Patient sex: M
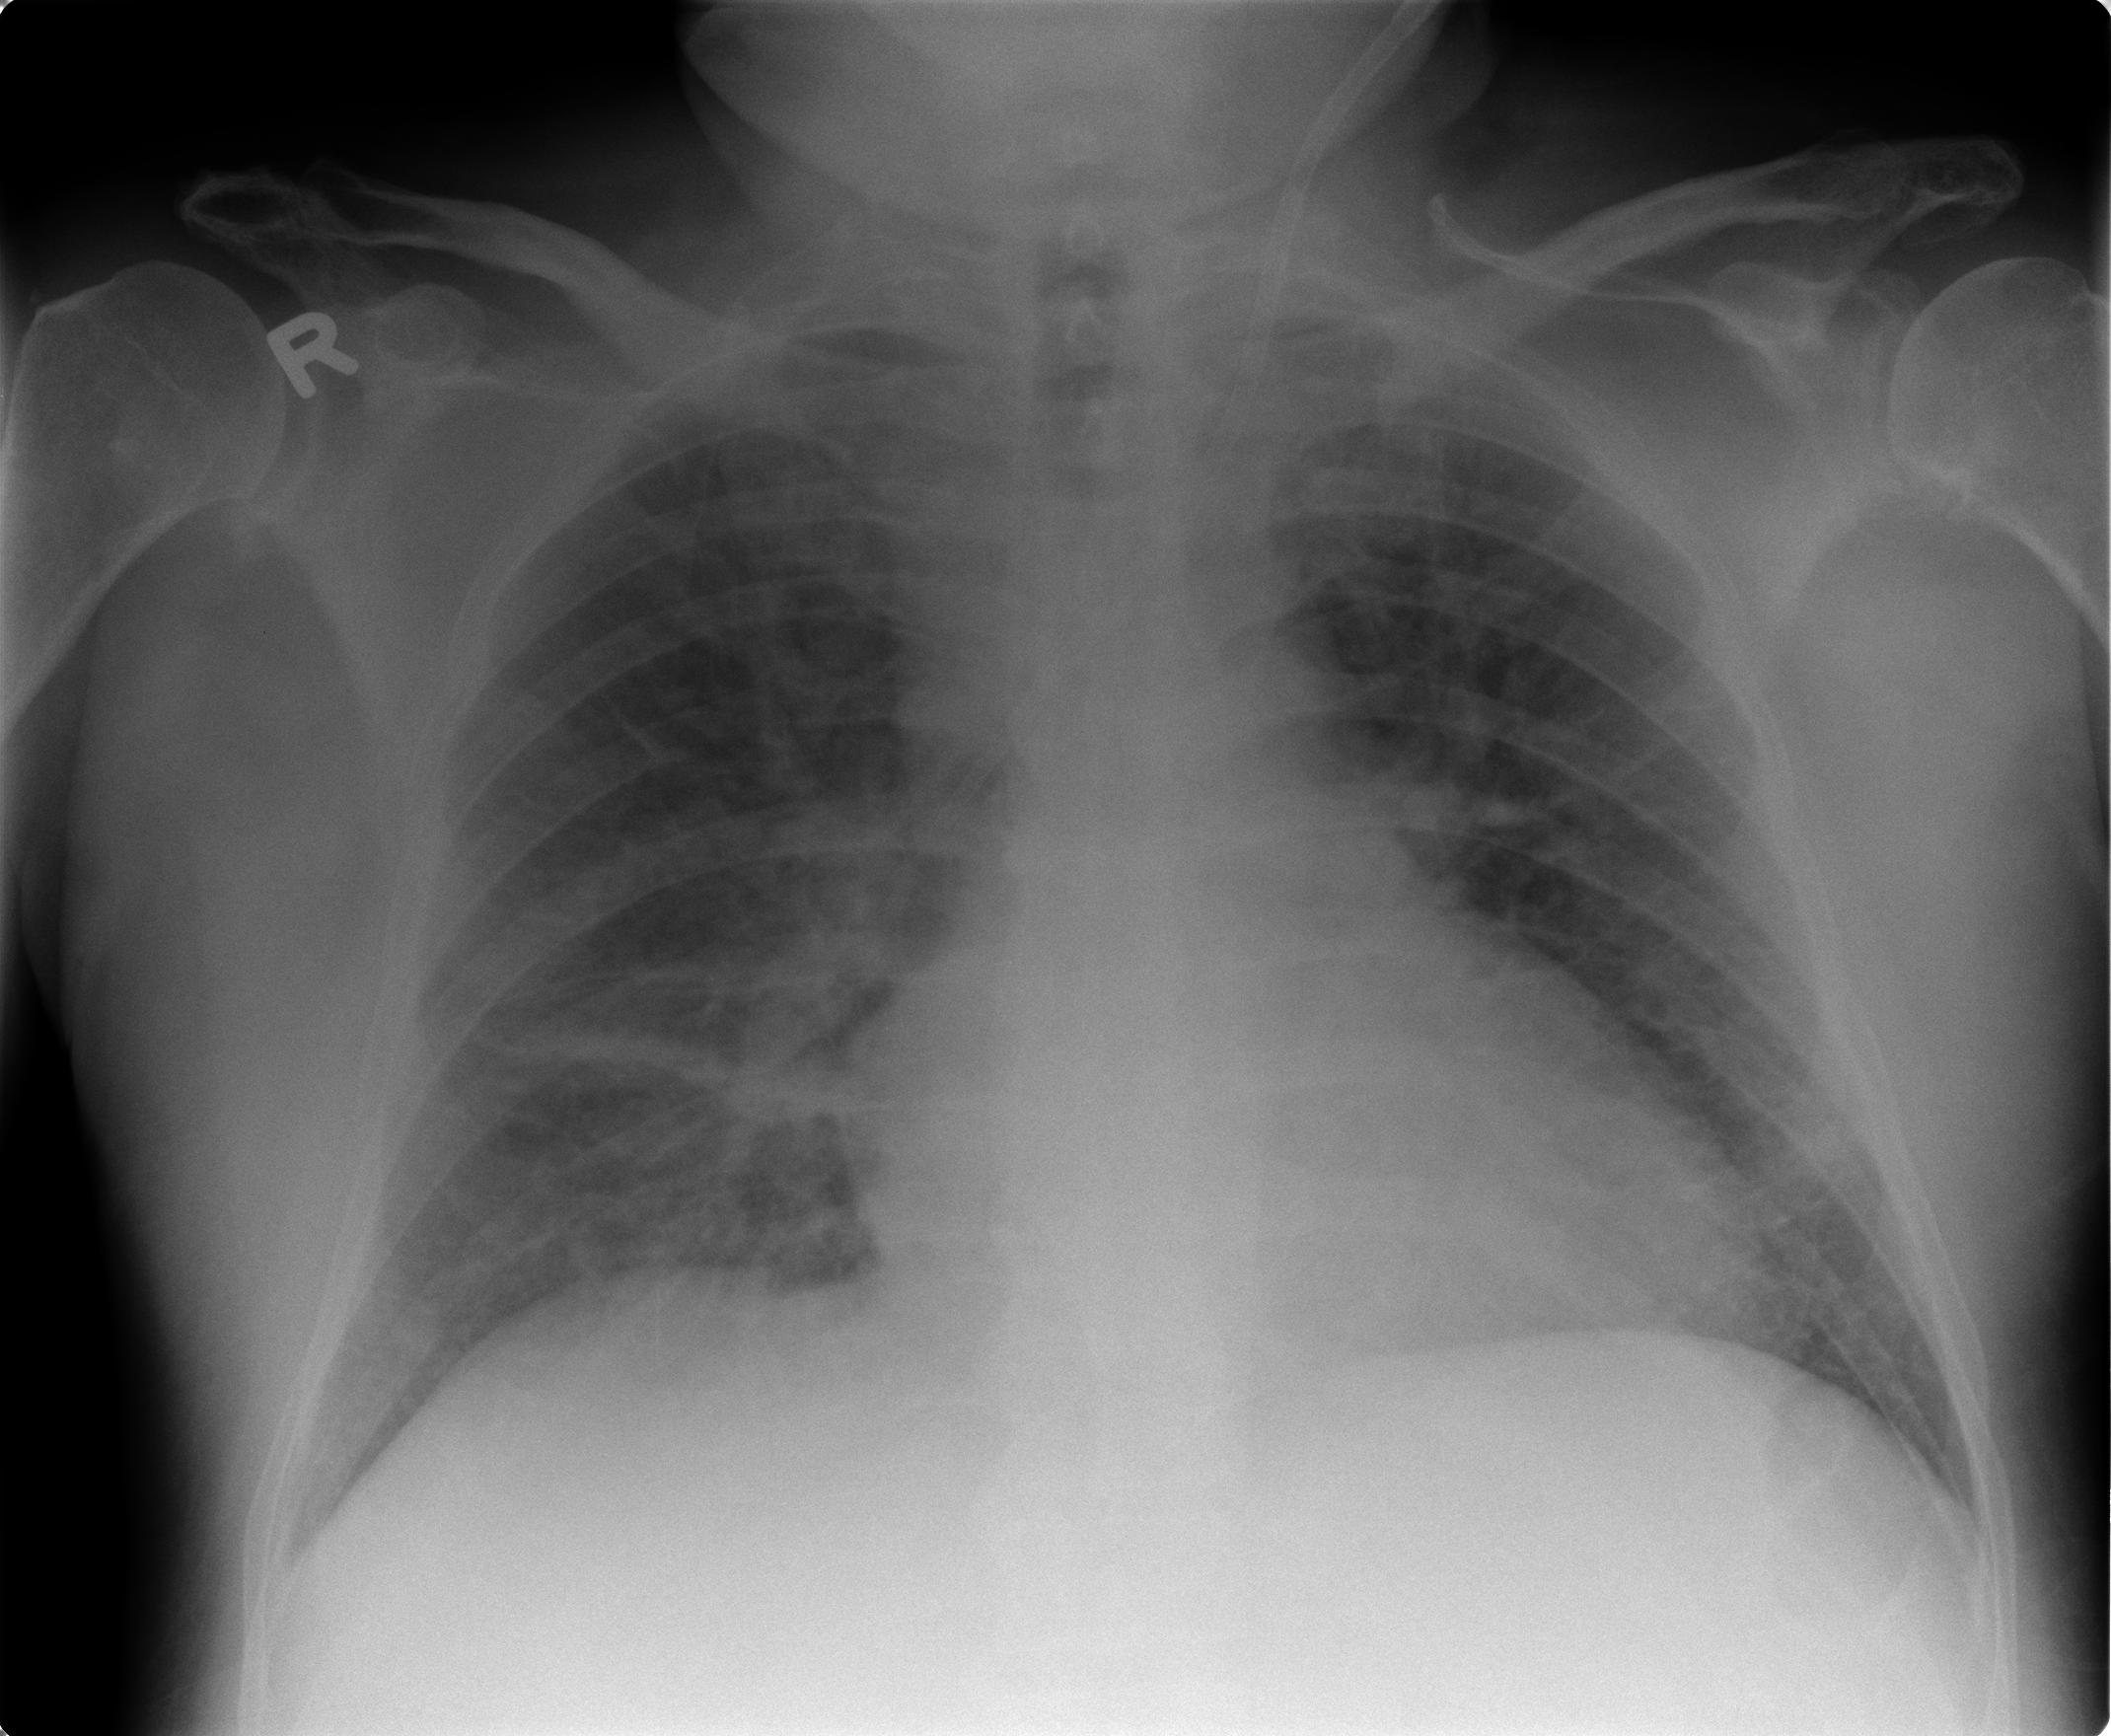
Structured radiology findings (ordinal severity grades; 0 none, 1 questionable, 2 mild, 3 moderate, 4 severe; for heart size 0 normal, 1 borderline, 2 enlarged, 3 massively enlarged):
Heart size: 2
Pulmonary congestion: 3
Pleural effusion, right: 0
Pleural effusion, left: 0
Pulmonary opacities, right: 0
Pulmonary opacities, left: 0
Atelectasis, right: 0
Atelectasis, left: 0